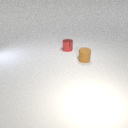
small brown rubber cylinder in front of small red metal cylinder